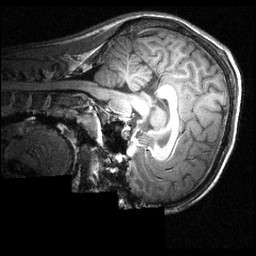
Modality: T1w
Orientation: sagittal
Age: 16
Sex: male
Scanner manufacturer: siemens
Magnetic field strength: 3.951 T
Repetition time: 1.5 s
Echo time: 0.00335 s